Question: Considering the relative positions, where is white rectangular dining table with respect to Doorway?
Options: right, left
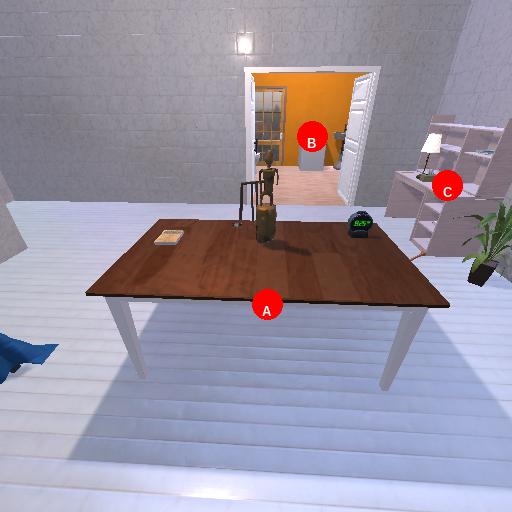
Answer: right